Question: Hello i want to display in configurable product option with associated production sku,,currently it show product label and price.
i know currently only product label are coming from product .js but i want add sku of associated product
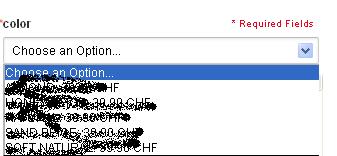
Answer: From what I know, in the dropdown list, you don't see the product names. You see the attribute values, for the configurable attribute. So there is no way of getting the associated product SKU, because there is no product.
Anyway...the dropdown options are generated in this method 'Mage_Catalog_Block_Product_View_Type_Configurable::getJsonConfig'.
Inside this, there is this code that gives you the simple associated products '$this->getAllowProducts()' and the line that generates the label of an option is this: ''label' => $attribute->getLabel(),'. Maybe you can find a way to combine them and get the desired result.